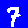
Digit: 7